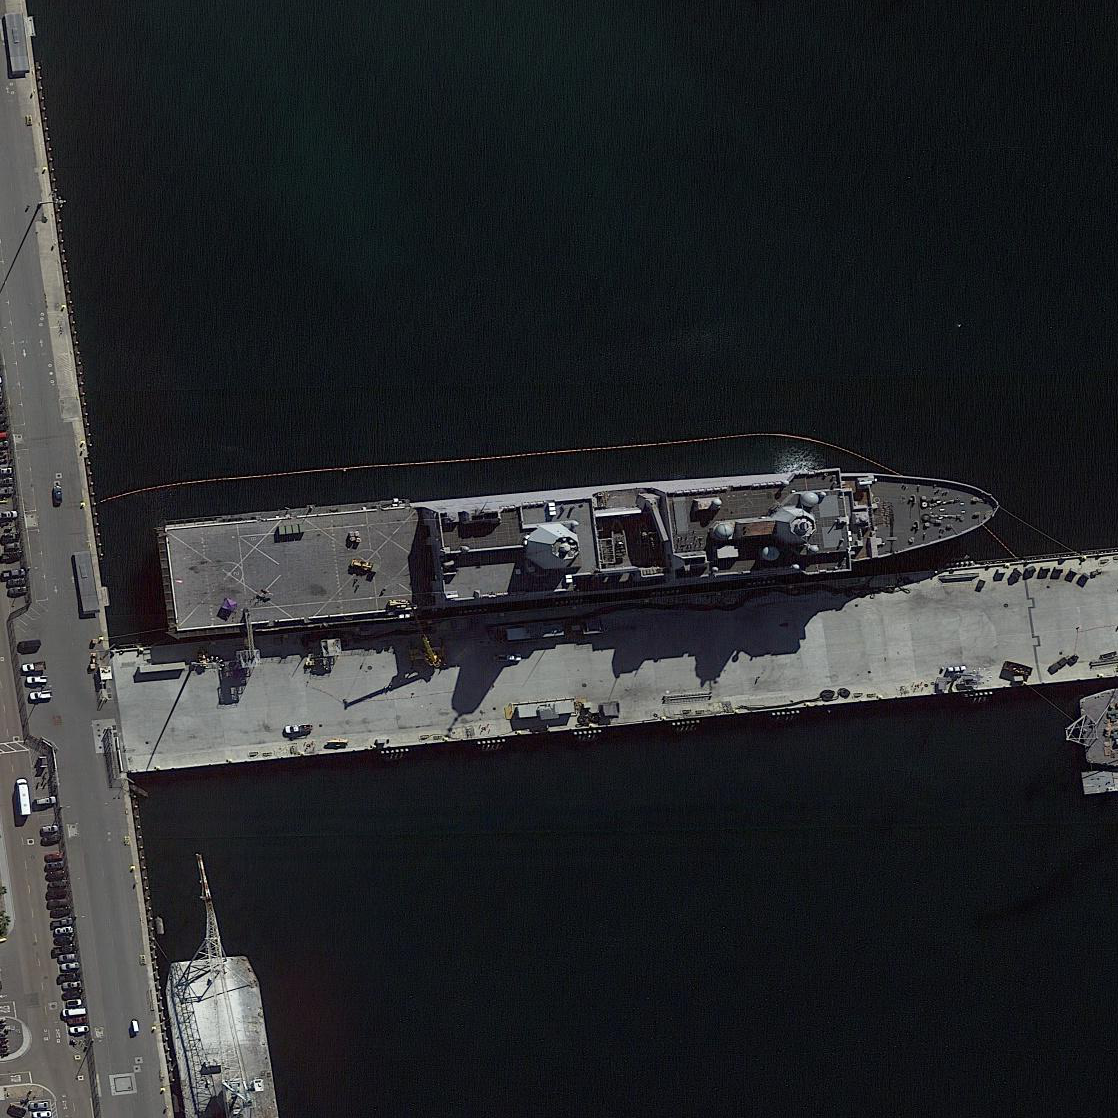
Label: combat